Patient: sex M, age 85
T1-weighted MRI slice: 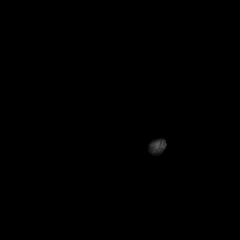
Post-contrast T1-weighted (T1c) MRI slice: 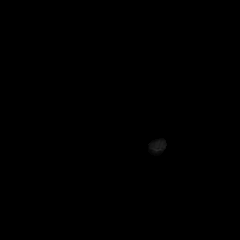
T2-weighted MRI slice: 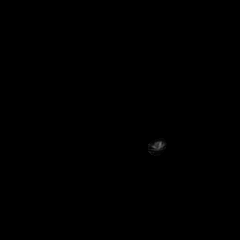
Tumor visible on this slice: no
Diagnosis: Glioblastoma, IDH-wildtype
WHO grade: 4